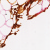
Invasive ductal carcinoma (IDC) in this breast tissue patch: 0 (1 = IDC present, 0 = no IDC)